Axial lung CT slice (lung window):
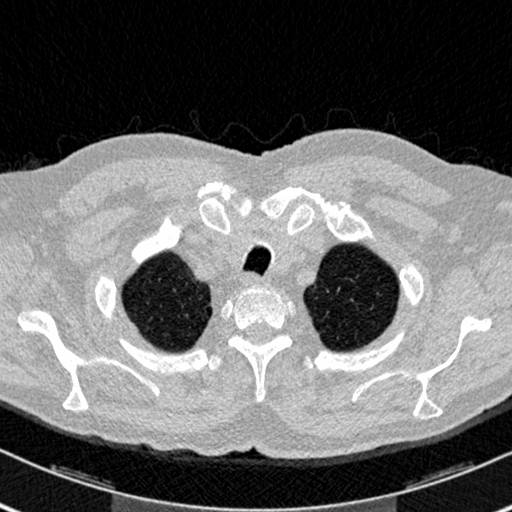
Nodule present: no